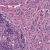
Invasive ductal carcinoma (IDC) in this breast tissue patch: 1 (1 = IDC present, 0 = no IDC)